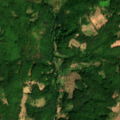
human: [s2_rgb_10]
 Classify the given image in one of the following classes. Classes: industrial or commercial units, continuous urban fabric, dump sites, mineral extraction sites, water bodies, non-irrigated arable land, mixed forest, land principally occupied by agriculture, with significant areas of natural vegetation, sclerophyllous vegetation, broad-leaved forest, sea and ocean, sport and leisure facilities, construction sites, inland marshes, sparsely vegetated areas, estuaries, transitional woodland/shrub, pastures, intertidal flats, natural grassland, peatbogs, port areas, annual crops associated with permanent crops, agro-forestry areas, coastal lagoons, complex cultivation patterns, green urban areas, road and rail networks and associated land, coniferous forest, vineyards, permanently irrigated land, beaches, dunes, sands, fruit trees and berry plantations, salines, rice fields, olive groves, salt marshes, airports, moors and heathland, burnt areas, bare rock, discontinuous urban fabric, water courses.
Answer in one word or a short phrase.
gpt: complex cultivation patterns, land principally occupied by agriculture, with significant areas of natural vegetation, broad-leaved forest